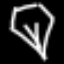
Label: diamond